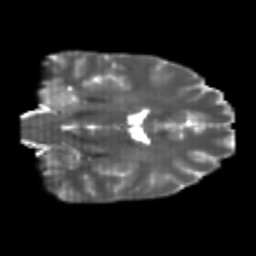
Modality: T2w
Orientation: coronal
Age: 22
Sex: male
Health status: healthy
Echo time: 0.074 s